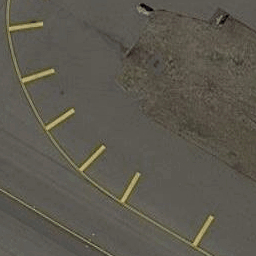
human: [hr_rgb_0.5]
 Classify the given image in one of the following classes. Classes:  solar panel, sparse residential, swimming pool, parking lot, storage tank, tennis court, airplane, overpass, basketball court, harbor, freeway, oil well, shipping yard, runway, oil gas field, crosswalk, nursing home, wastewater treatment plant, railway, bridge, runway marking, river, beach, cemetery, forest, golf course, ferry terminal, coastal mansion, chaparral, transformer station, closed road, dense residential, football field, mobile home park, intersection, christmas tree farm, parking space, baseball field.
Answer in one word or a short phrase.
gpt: runway marking